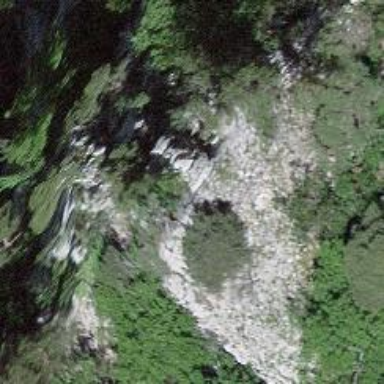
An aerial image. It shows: Natural cliff.